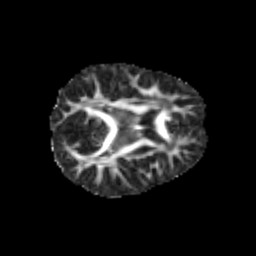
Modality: FA
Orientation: axial
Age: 6
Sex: male
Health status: healthy